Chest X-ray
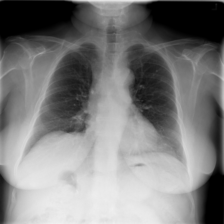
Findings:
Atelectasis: negative
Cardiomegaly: negative
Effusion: negative
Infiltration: positive
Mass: negative
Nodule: negative
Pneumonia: negative
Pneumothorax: negative
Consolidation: negative
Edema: negative
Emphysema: negative
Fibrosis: negative
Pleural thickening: negative
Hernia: negative